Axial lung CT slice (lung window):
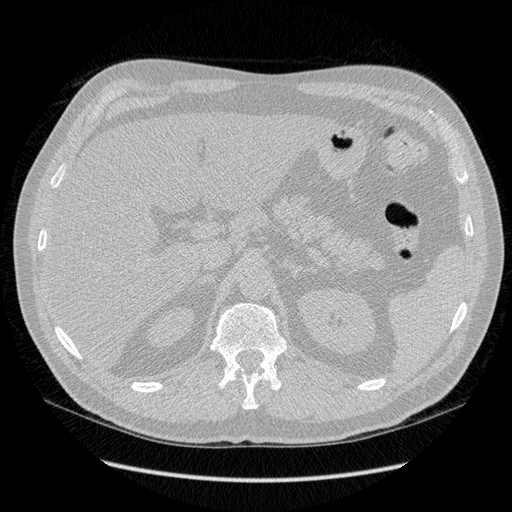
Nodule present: no